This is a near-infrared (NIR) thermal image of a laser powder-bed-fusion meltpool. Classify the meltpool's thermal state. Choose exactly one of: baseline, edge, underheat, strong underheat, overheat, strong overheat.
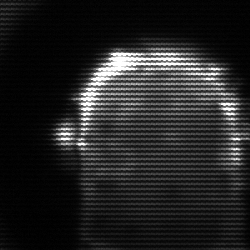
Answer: strong underheat